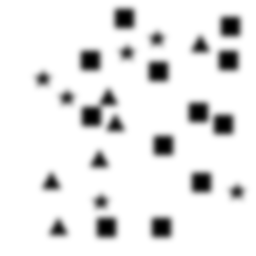
Squares: 12
Triangles: 6
Stars: 6
Total shapes: 24